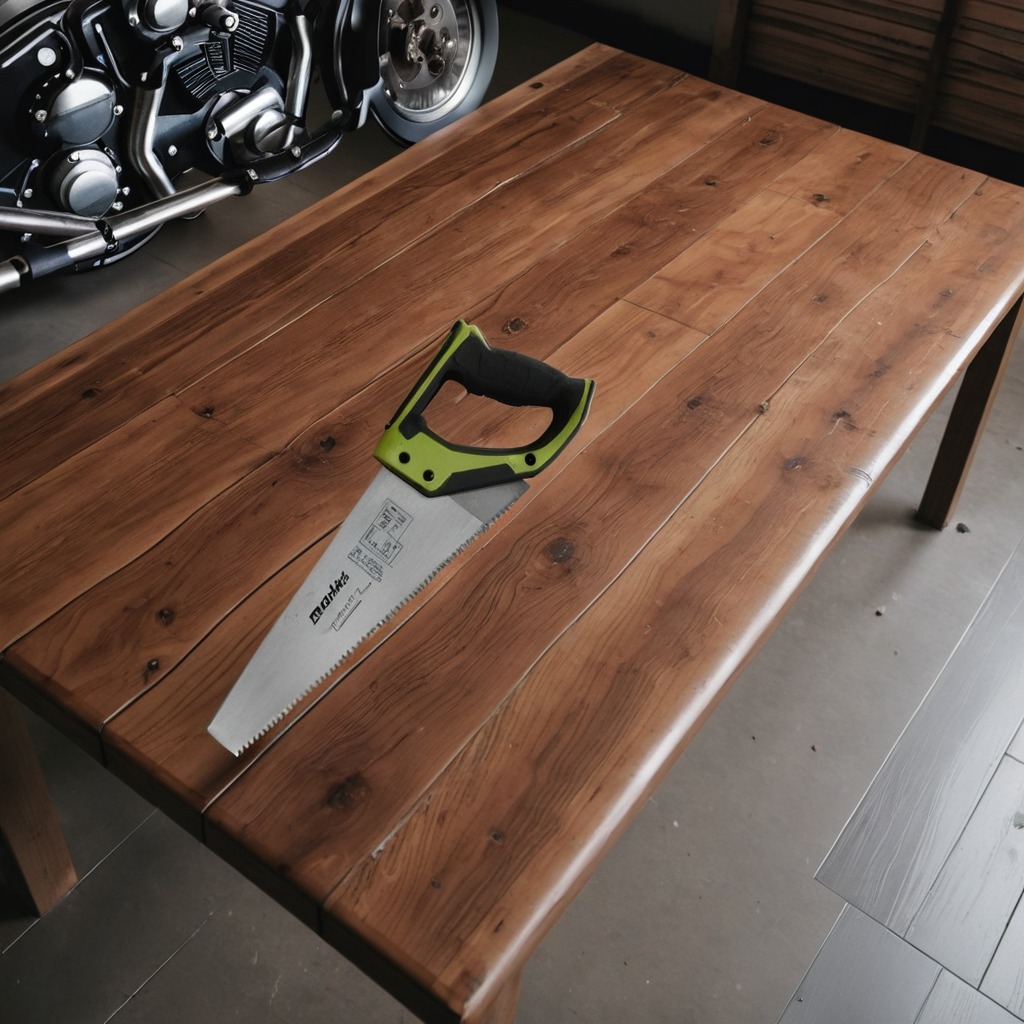
A handheld metal saw lies on the wooden table.